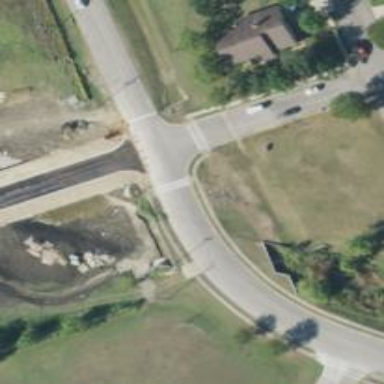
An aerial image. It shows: Marked crossing on footway.